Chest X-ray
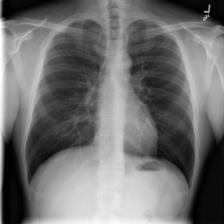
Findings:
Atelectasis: negative
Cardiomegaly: negative
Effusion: negative
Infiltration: negative
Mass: negative
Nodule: negative
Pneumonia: negative
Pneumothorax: negative
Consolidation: negative
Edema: negative
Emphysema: negative
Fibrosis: negative
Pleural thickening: negative
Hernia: negative